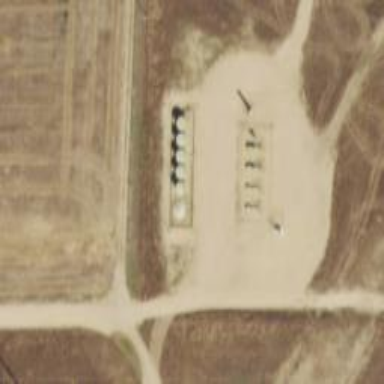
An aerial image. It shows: Storage tank with man-made structure.